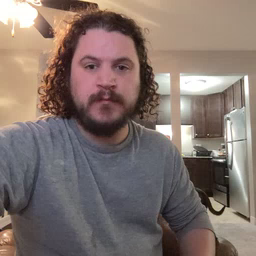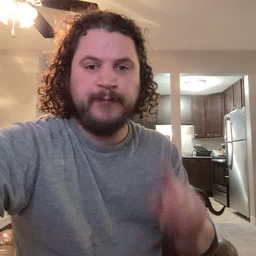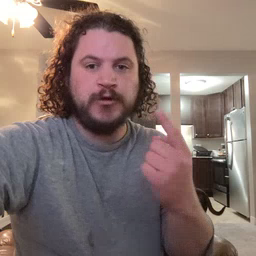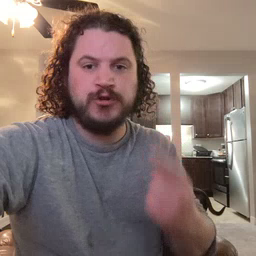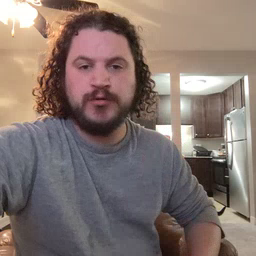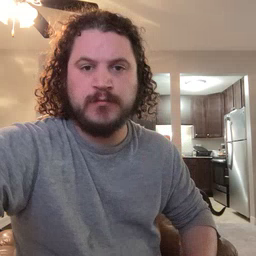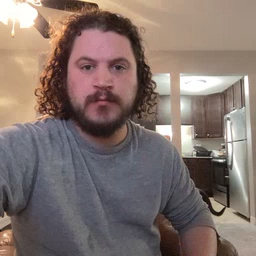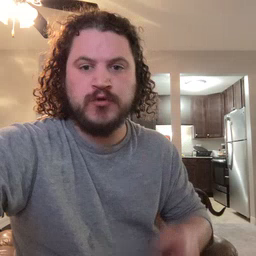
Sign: first